Field crop: maize
Growth stage: 2
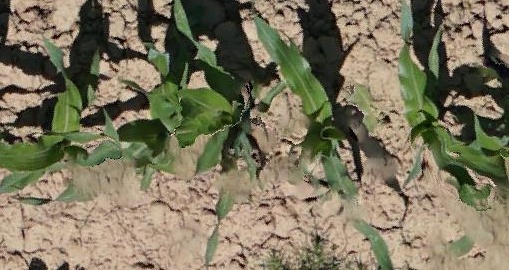
Species: maize